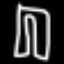
Label: pants